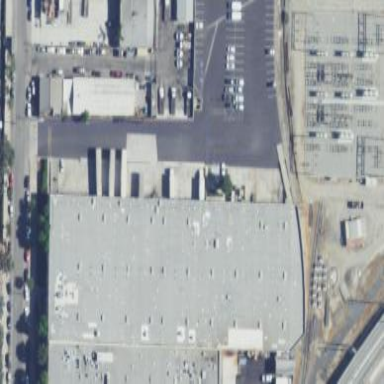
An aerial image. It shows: Warehouse.